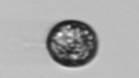
Label: Dinophyceae